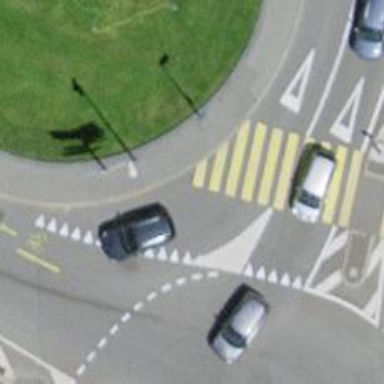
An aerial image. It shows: Kerb barrier.